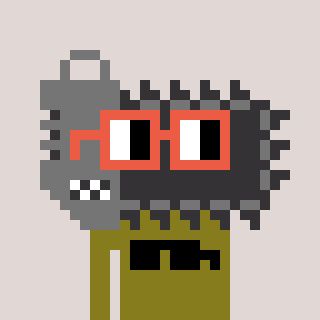
a pixel art character with square orange glasses, a chainsaw-shaped head and a gunk-colored body on a warm background